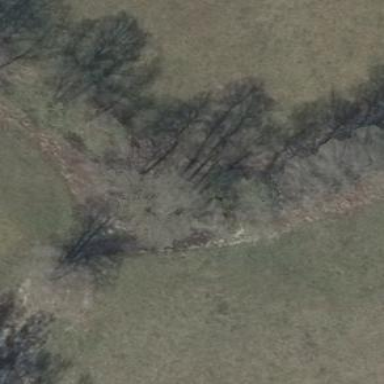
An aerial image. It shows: Forest with broadleaved trees that are deciduous.